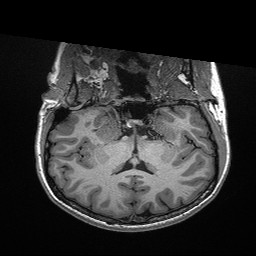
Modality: T1w
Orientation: sagittal
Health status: healthy
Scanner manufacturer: siemens
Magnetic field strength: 3 T
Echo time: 0.00298 s